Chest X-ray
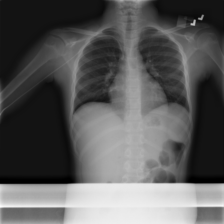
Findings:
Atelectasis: negative
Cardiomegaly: negative
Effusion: negative
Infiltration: negative
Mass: negative
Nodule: negative
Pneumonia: negative
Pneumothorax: negative
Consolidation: negative
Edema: negative
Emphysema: negative
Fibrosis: negative
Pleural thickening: negative
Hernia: negative